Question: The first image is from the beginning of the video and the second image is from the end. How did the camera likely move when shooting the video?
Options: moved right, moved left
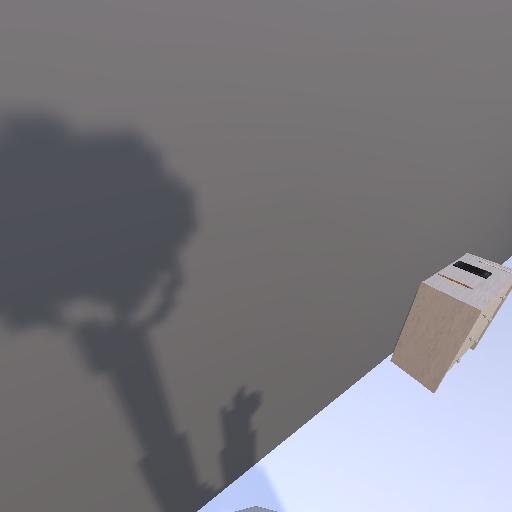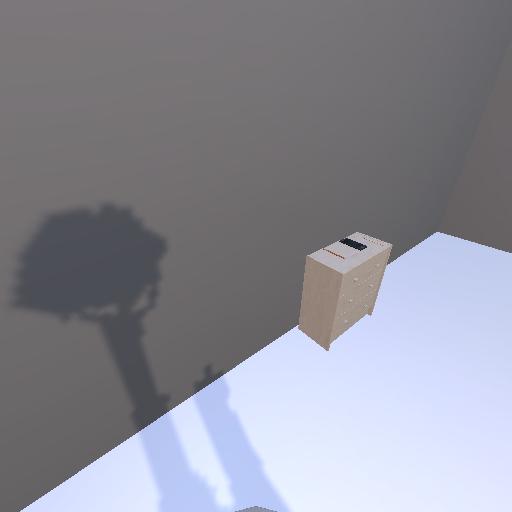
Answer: moved right